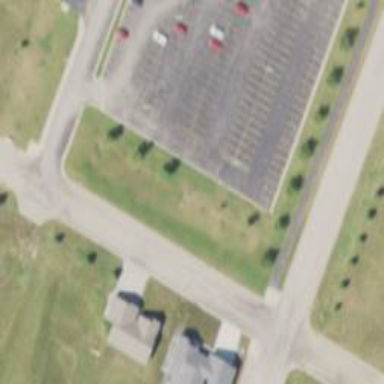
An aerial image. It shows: Service road with asphalt surface designated for school use.